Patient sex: M
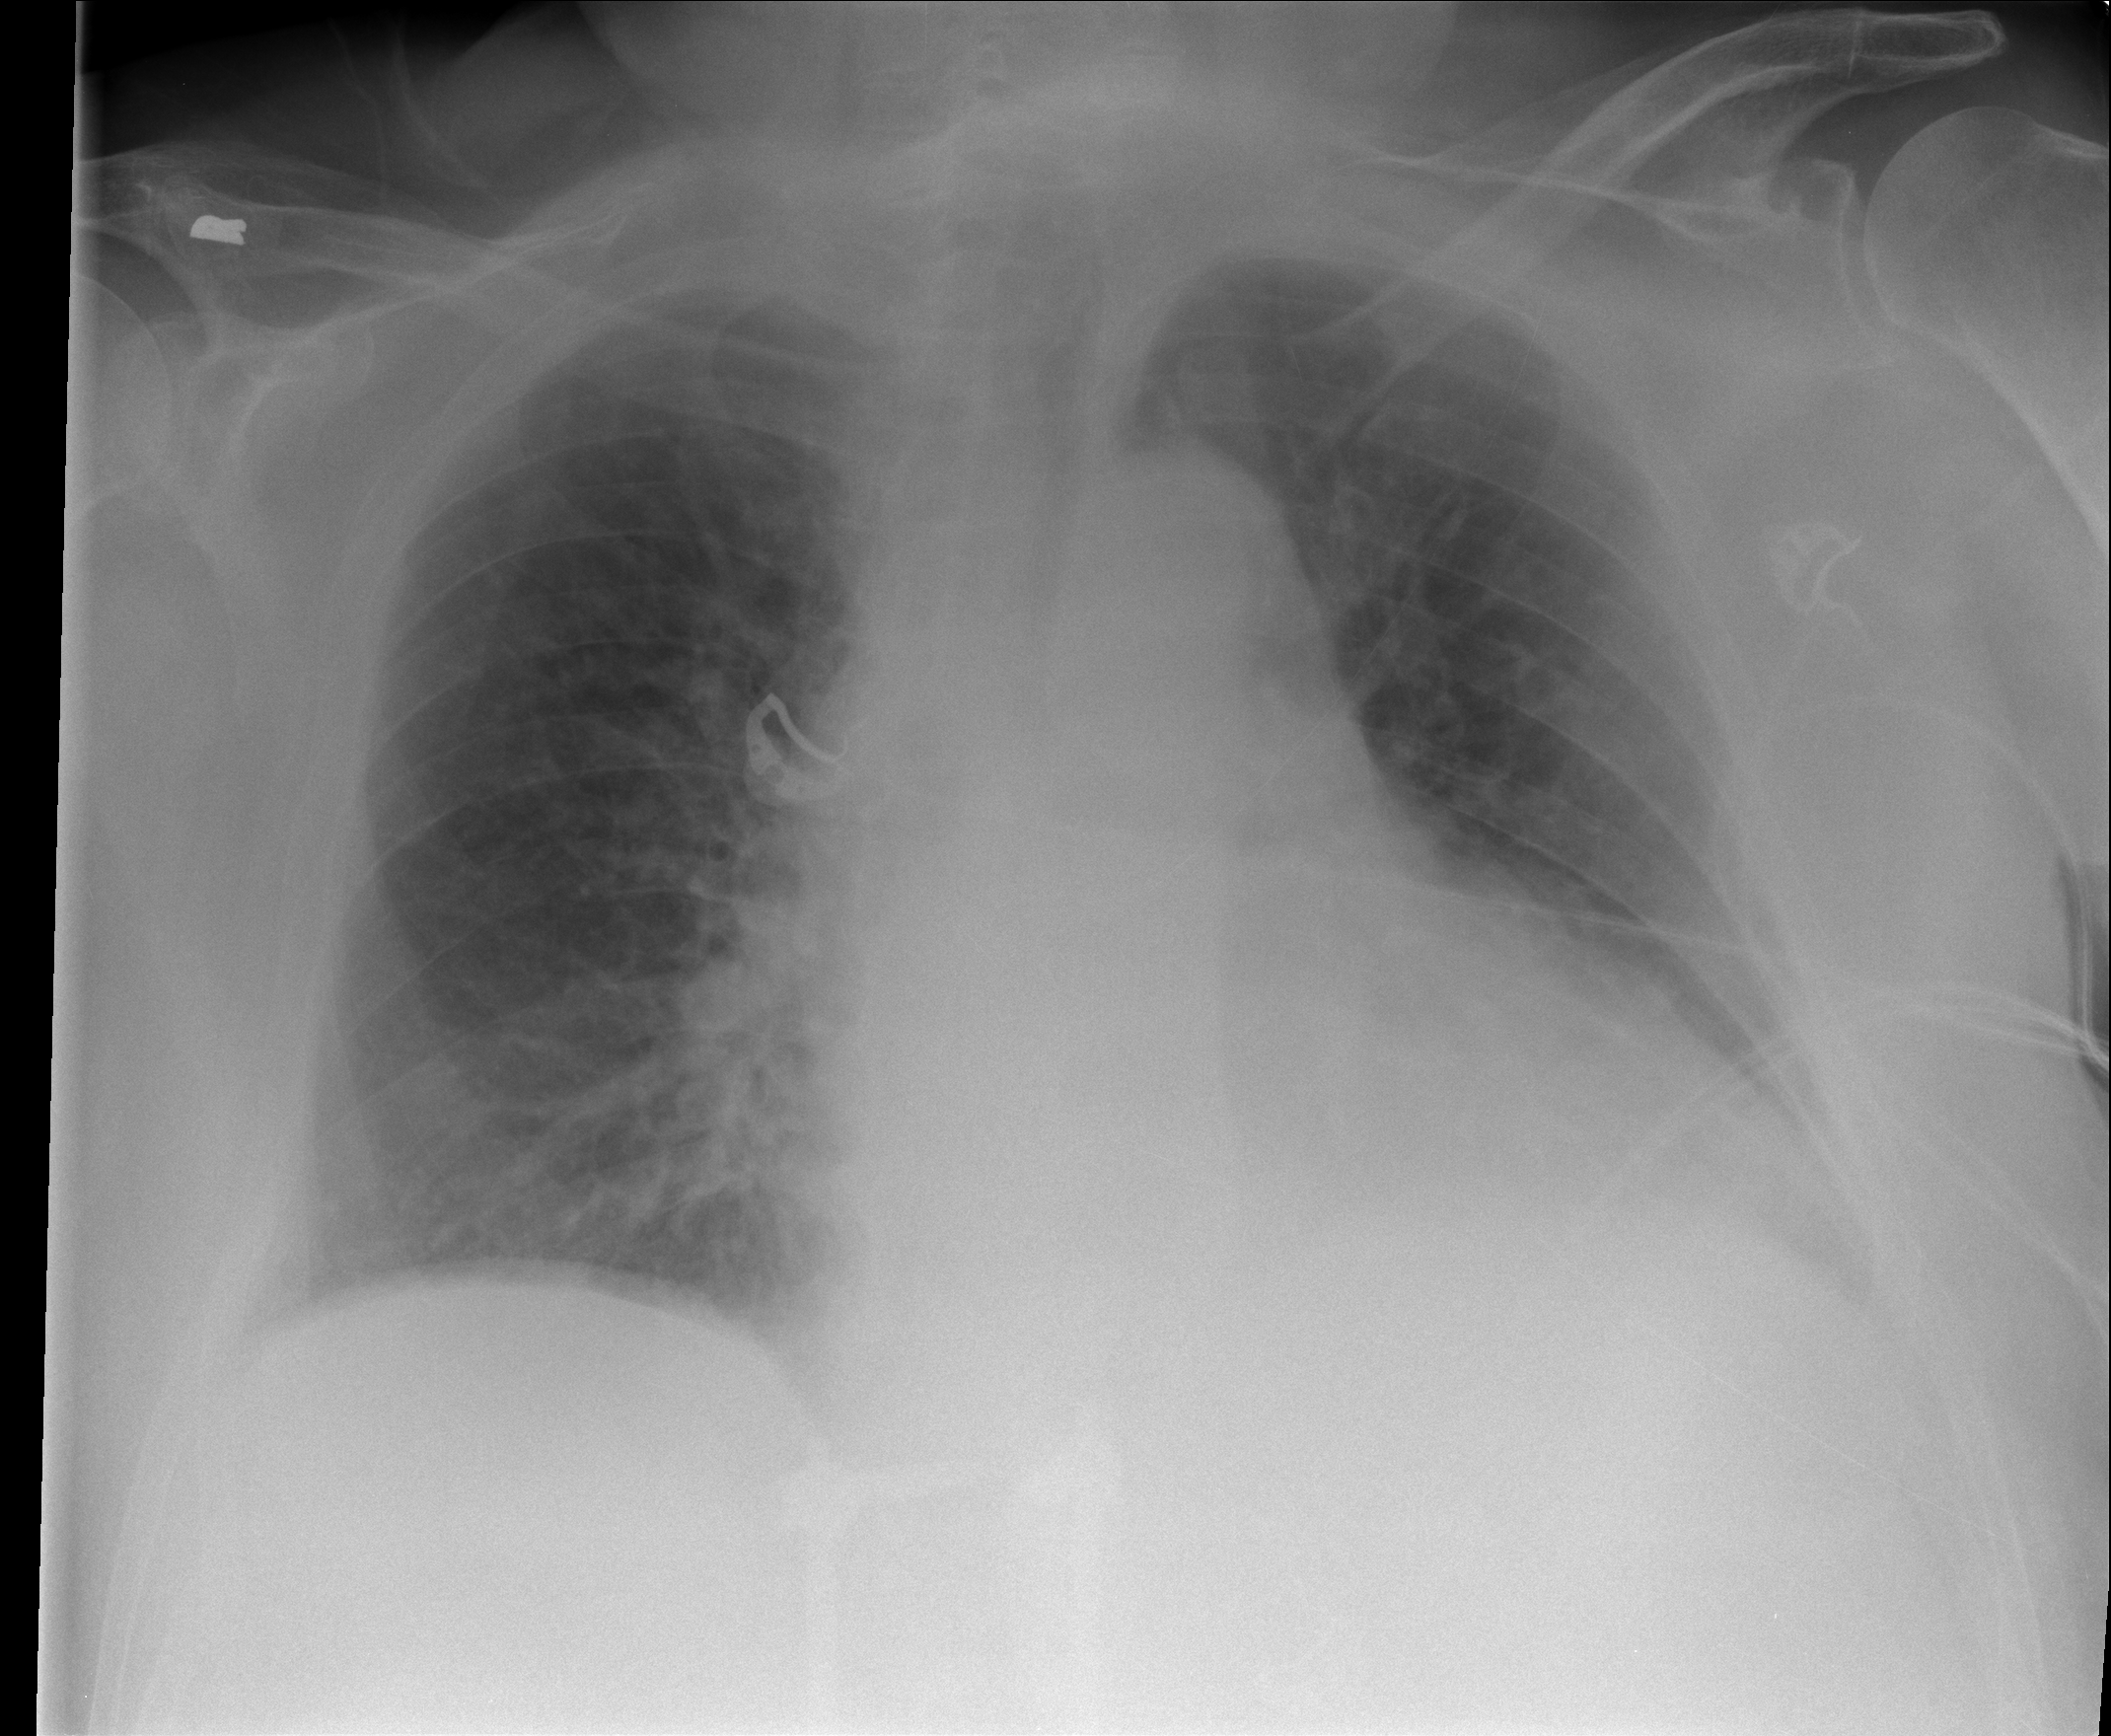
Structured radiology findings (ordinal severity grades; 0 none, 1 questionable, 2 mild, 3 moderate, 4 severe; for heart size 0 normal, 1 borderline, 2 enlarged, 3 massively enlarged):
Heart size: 2
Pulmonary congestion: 2
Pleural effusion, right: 1
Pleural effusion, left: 2
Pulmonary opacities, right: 1
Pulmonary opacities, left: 1
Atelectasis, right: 1
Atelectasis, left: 2